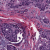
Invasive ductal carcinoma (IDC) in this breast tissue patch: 0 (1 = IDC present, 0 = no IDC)